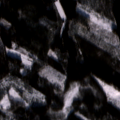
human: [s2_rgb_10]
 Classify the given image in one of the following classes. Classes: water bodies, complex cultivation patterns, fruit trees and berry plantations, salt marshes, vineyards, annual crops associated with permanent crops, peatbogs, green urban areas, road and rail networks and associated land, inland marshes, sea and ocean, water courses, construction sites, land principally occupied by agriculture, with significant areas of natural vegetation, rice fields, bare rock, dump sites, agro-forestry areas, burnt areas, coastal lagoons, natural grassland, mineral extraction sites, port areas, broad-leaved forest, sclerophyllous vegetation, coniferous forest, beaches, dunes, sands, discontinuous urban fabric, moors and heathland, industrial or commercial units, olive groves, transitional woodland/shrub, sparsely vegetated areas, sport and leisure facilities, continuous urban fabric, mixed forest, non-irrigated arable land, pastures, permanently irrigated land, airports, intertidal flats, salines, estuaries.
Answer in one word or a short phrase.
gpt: mixed forest, transitional woodland/shrub